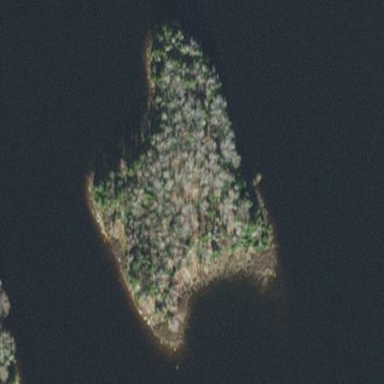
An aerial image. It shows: Island covered with woodland.